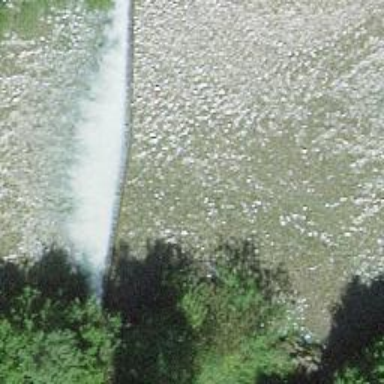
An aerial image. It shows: Weir in waterway.